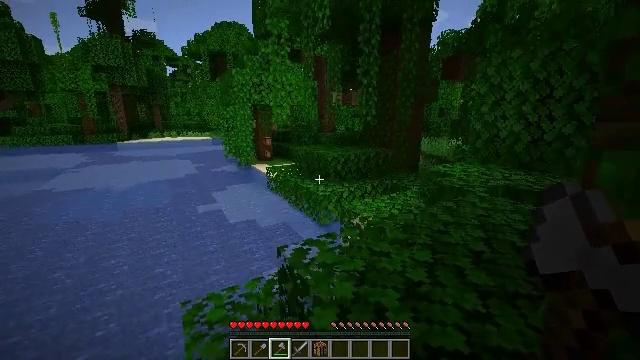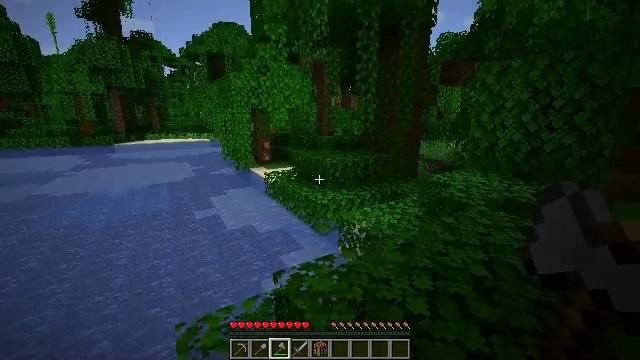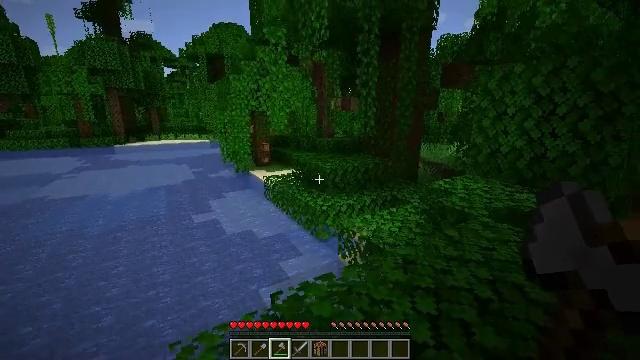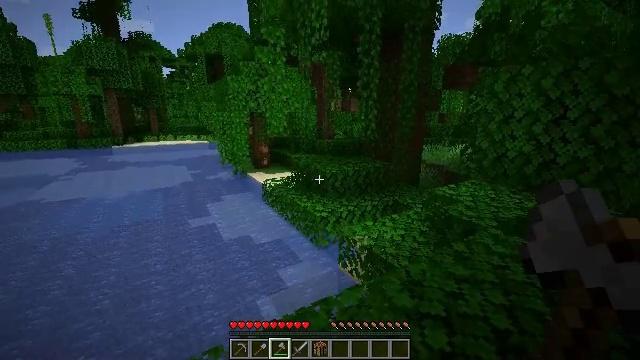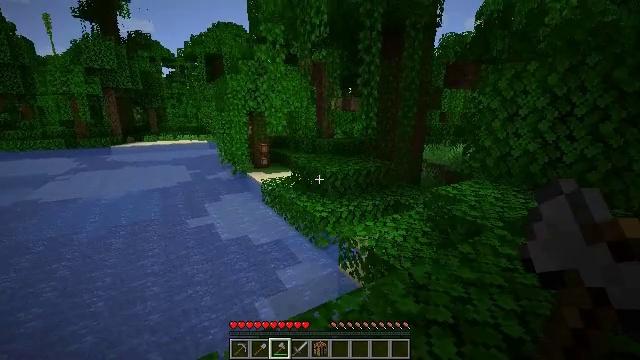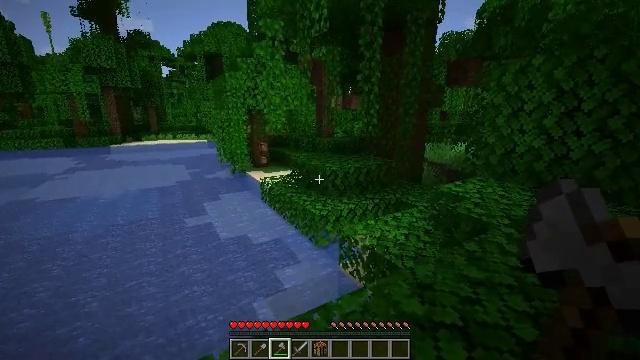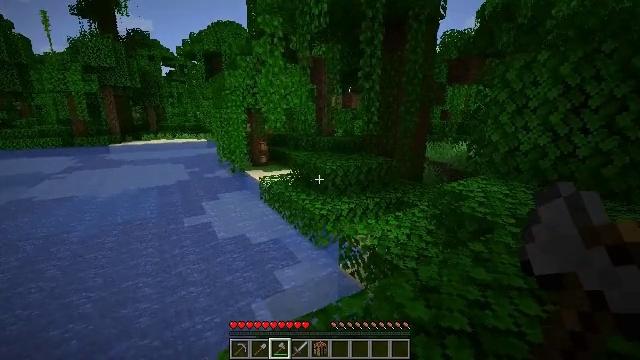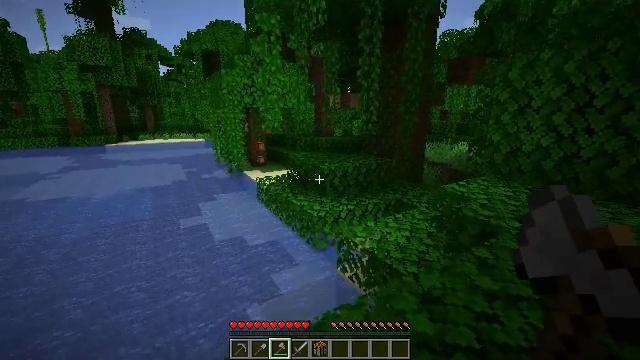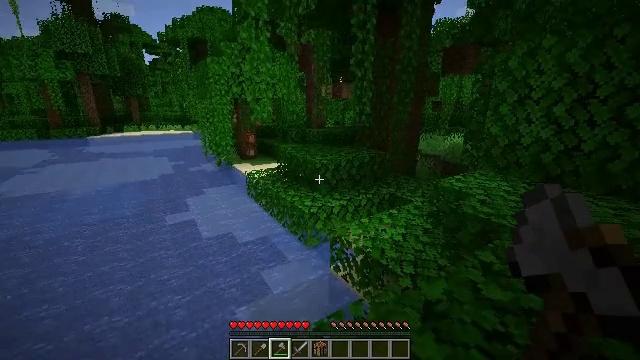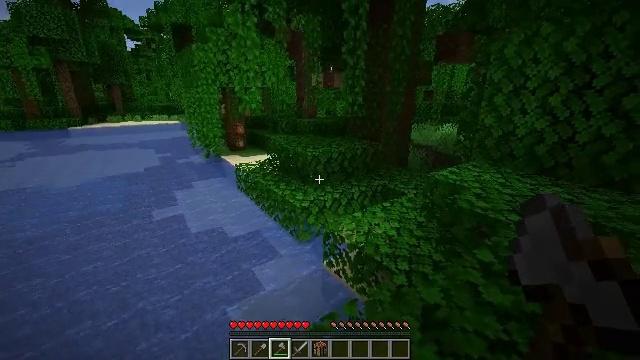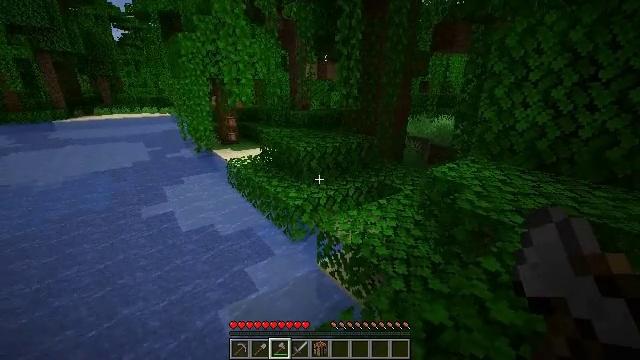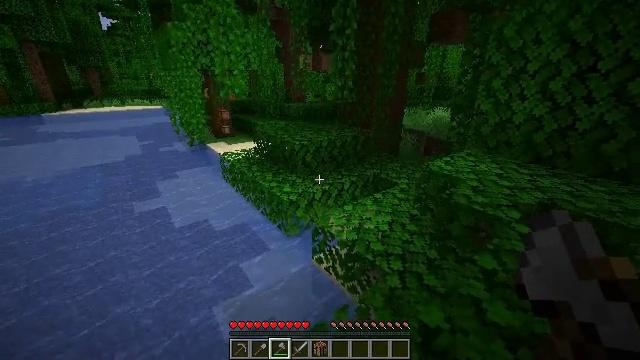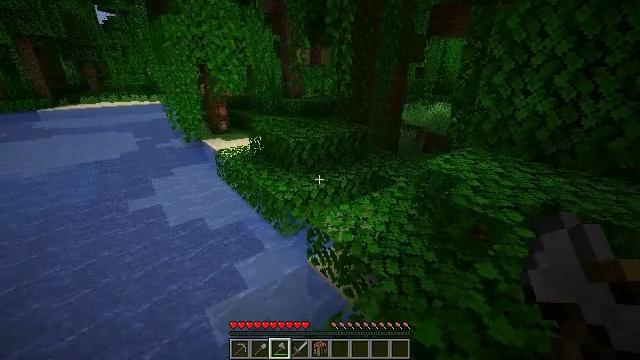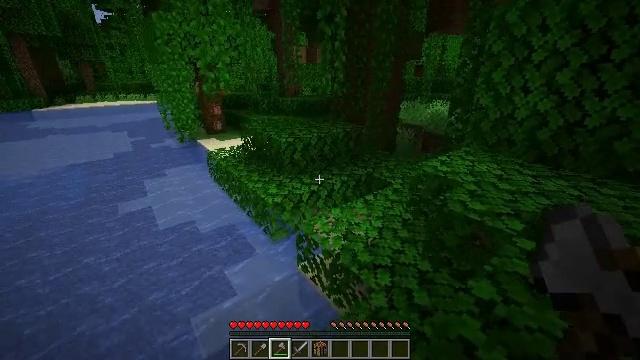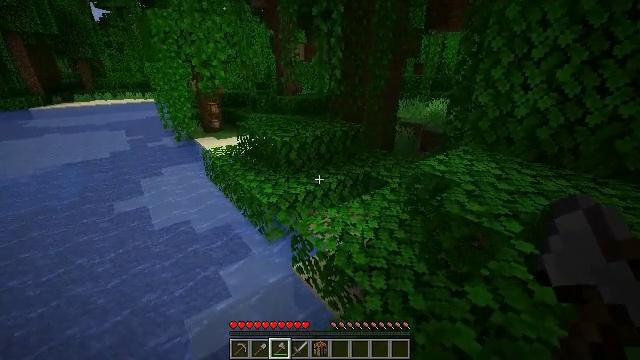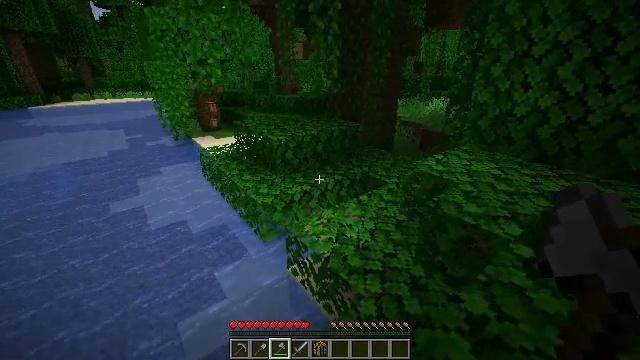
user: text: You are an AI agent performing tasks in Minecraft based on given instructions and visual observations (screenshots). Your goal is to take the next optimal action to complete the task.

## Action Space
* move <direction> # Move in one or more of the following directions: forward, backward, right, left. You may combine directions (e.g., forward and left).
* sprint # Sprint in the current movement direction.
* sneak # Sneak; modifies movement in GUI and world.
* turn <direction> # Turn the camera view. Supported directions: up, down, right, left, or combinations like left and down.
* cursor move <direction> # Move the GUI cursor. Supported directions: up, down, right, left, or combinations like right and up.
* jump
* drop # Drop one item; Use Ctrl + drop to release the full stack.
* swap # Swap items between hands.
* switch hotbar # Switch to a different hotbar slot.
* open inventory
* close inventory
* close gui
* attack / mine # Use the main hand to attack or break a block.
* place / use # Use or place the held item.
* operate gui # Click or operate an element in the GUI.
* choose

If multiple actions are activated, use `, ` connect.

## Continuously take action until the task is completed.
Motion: motion action
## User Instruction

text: Harvest the cocoa pods from the jungle tree.
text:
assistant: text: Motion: move forward, jump
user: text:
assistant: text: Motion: move forward
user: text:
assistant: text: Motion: move forward
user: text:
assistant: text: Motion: move forward
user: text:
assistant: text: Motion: move forward
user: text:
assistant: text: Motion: move forward
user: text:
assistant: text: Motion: move forward
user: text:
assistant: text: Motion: move forward, turn right and down
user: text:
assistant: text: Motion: move forward, turn right and down
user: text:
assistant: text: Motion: move forward and move right, turn right and down
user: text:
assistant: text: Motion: move forward and move right, turn down
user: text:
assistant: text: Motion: move forward and move right, turn down
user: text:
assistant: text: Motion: move forward and move right
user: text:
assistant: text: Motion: move forward and move right
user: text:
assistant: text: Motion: move forward and move right
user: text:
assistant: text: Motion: move forward and move right
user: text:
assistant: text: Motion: move forward and move right
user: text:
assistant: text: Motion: move forward and move right, turn left
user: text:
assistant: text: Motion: move forward and move right, turn left
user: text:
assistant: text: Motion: move forward, turn left
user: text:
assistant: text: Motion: move forward, turn left
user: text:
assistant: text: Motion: move forward
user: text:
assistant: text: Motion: move forward
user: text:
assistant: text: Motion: move forward
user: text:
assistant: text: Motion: move forward
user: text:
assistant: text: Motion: move forward
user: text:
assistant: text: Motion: move forward, turn left
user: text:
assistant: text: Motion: move forward, turn left
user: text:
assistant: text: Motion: move forward, turn left
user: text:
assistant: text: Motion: move forward, turn left